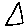
Label: triangle